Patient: sex M, age 55
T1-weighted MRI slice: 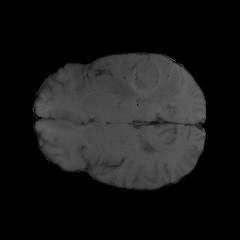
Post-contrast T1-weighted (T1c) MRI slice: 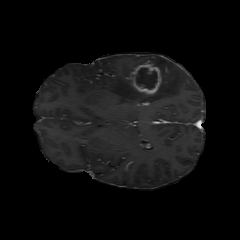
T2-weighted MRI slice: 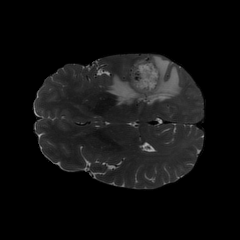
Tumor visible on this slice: yes
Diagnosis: Glioblastoma, IDH-wildtype
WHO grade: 4